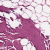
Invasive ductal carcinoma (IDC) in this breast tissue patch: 0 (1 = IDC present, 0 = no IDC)